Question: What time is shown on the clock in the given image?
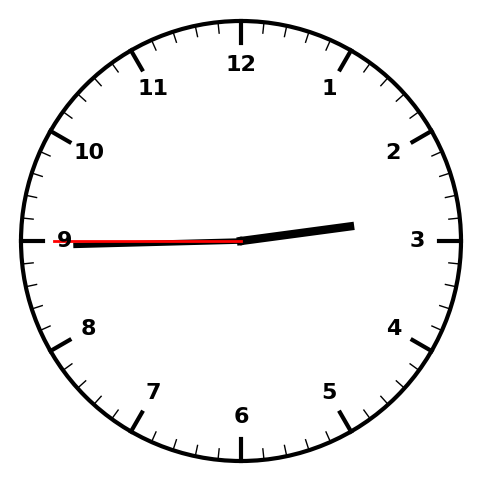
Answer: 02:44:45